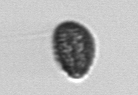
Label: Pseudochattonella_farcimen